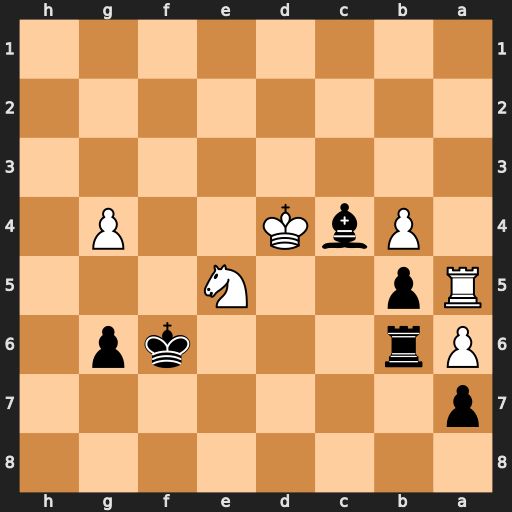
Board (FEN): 8/p7/Pr3kp1/Rp2N3/1PbK2P1/8/8/8
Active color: b
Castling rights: -
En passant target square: -
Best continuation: Rd6+ Ke4 Bd5+